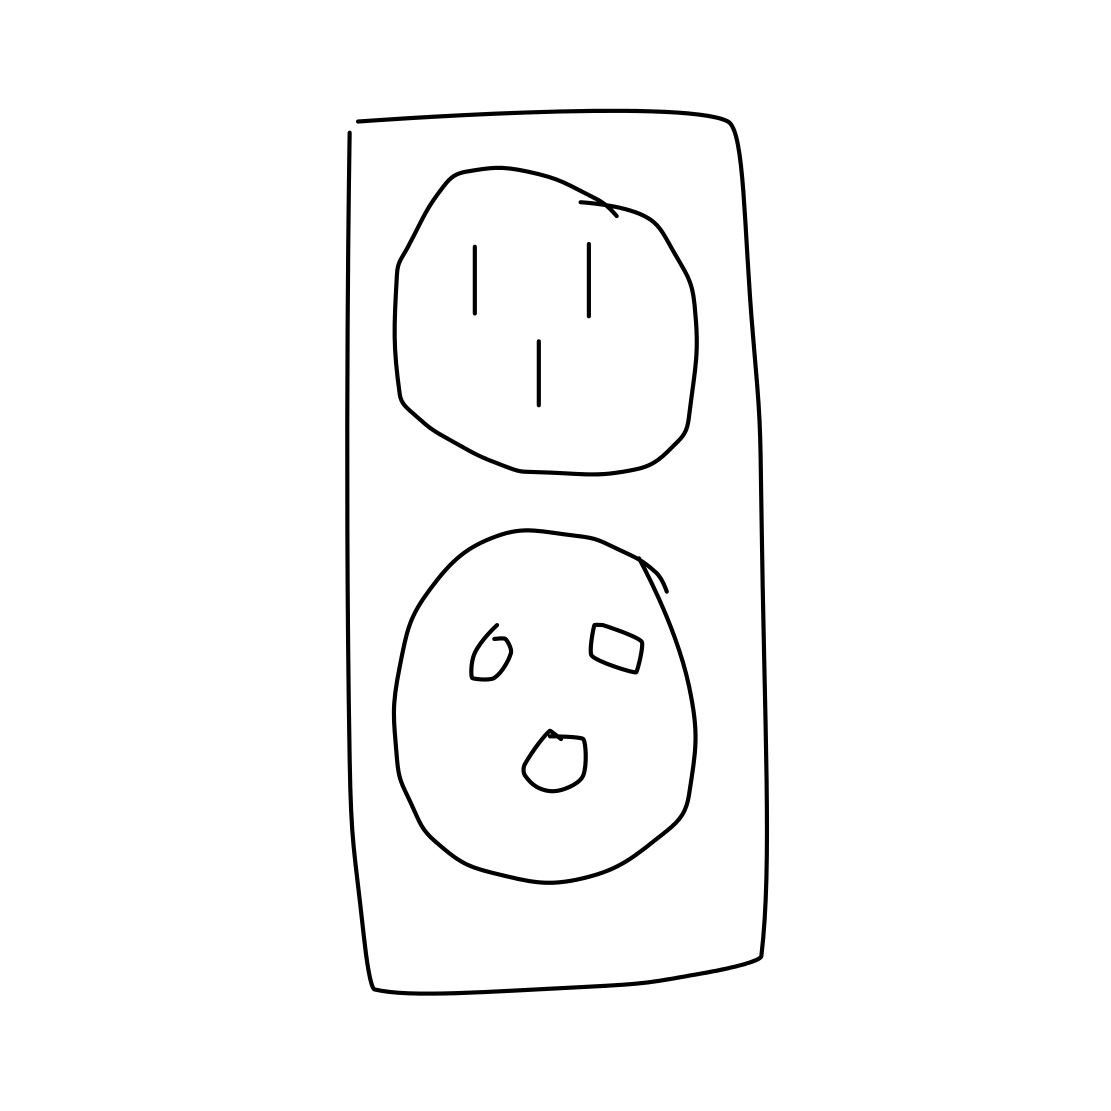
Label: power outlet